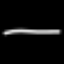
Label: line